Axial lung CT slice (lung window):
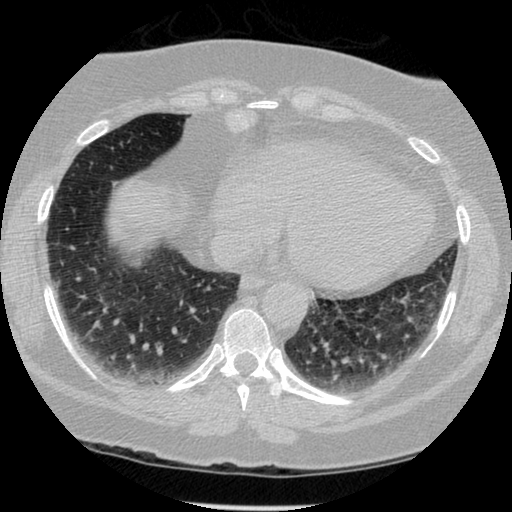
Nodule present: no